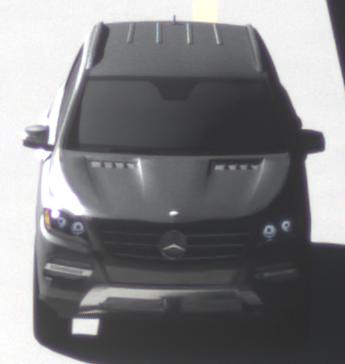
Make: Mercedes-Benz
Model: ML 350
Detailed model: M-Class (166)
Model produced from: 2011/11
Model produced until: 2014/10
Doors: 5
Color: gray
Road condition: dry road
Daytime: morning or afternoon
Contrast: high contrast